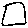
Label: square